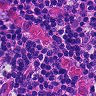
Metastatic tissue present: no